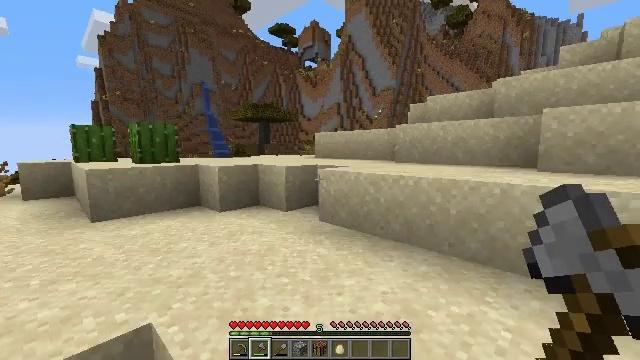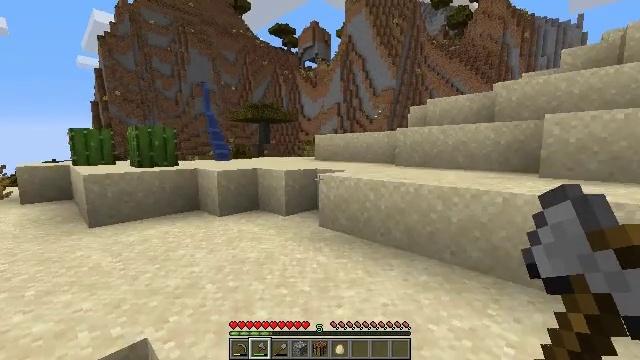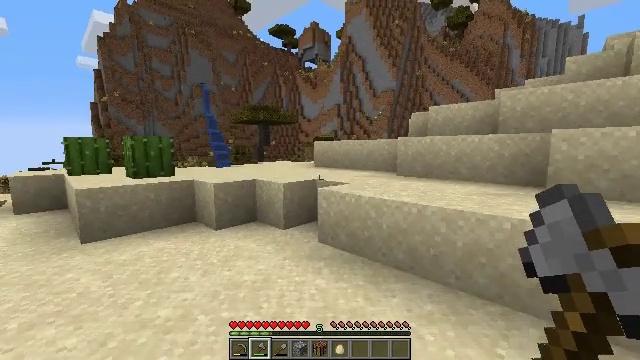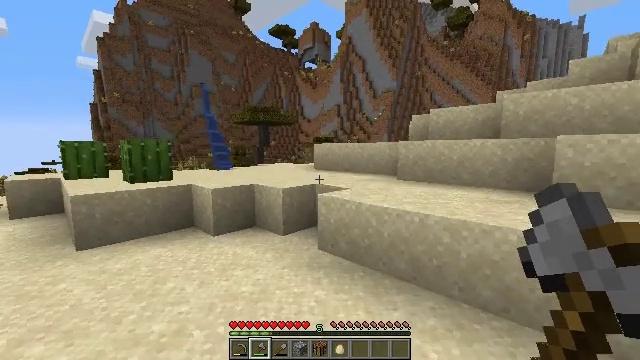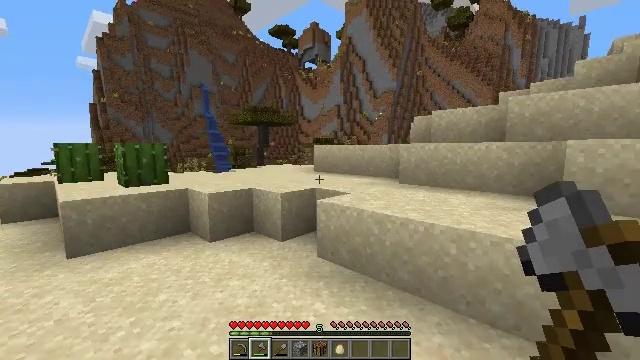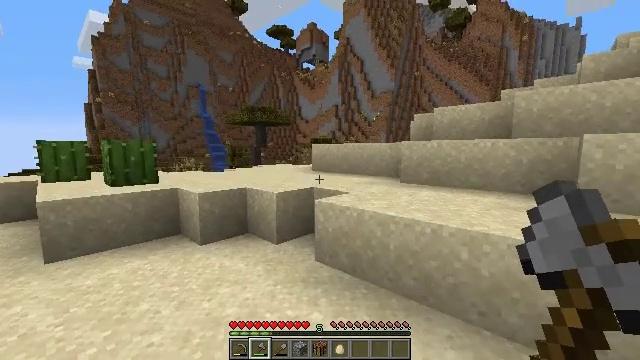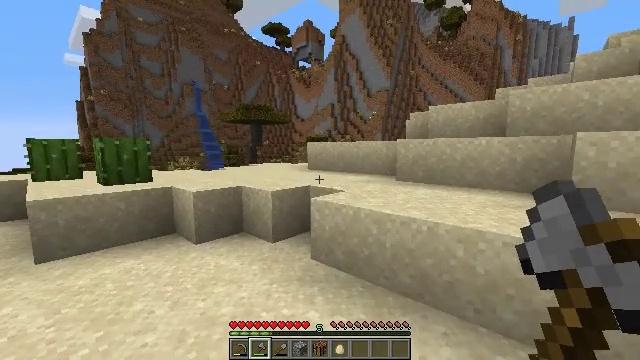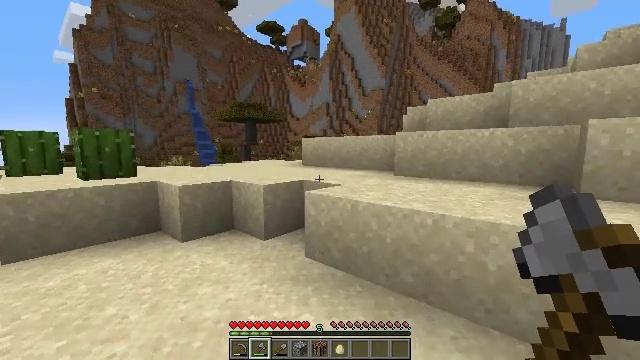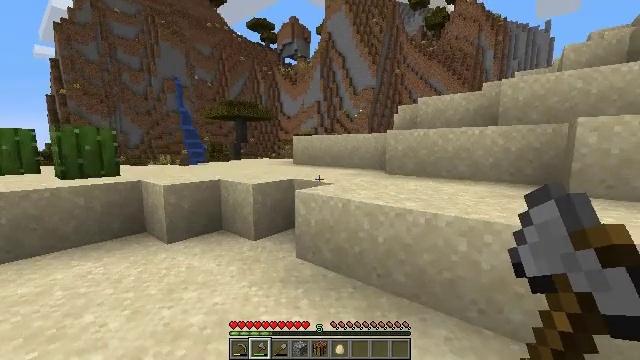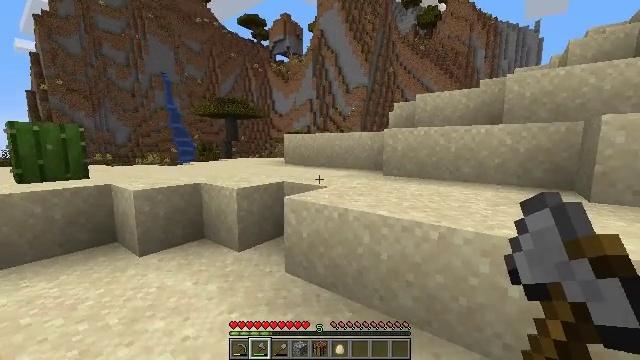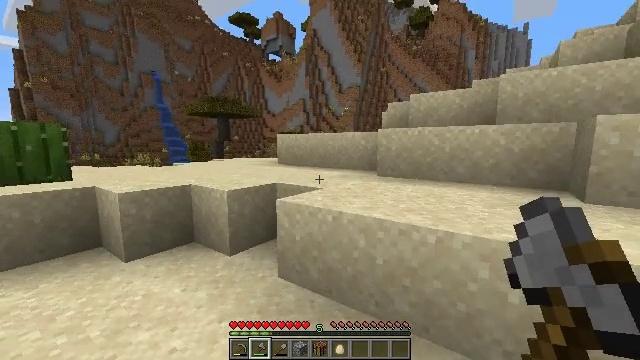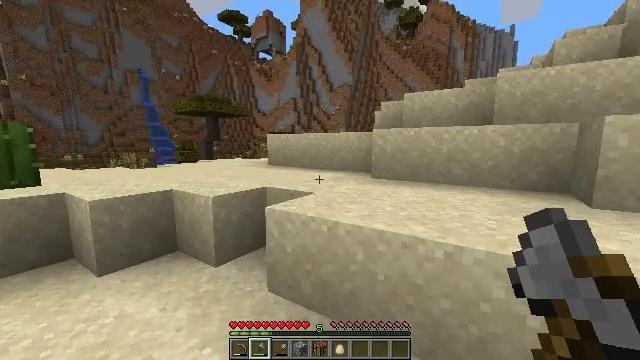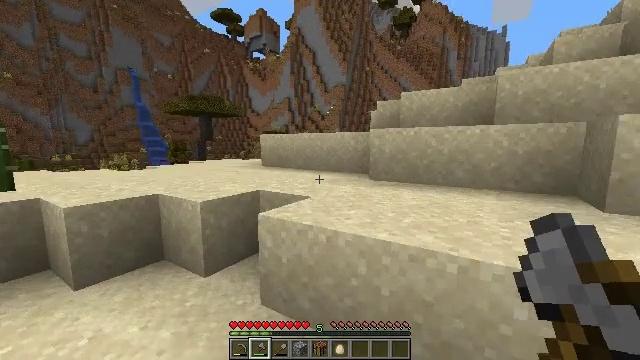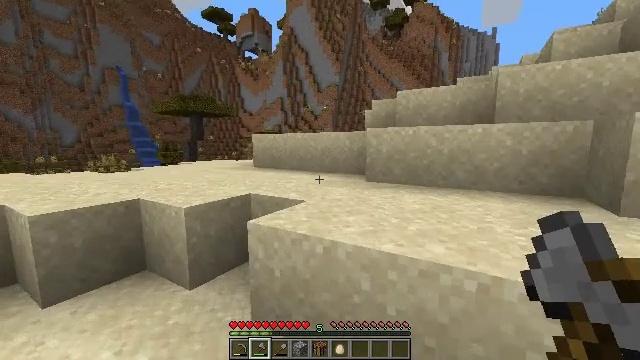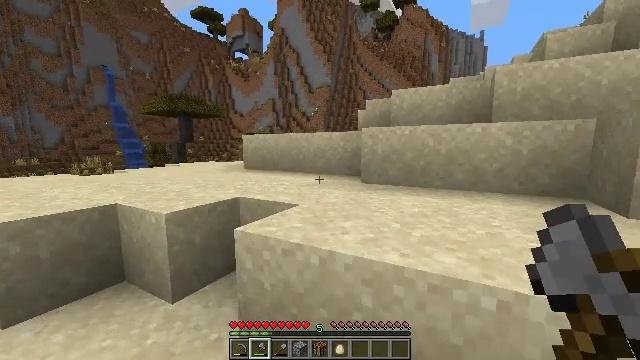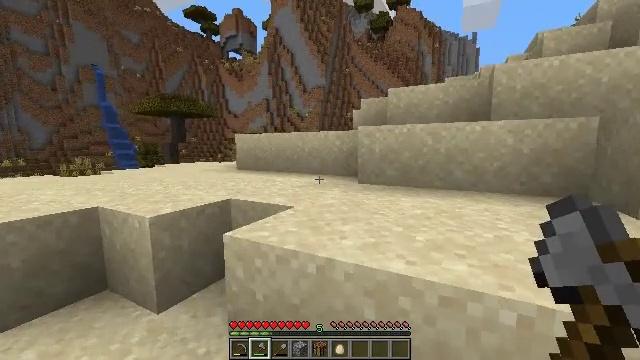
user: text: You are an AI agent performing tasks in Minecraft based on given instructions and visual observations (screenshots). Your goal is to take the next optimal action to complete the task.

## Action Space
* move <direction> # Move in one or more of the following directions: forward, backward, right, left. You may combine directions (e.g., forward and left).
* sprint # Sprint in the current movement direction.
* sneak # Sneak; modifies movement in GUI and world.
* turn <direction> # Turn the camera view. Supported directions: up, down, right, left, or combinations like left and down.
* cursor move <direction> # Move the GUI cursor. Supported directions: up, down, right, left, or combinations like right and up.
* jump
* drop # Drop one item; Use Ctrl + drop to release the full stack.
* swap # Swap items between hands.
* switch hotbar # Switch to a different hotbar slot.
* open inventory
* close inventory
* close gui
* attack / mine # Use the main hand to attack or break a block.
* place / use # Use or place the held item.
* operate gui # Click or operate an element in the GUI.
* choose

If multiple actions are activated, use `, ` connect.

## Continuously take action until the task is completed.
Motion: motion action
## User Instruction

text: Mine coarse dirt from the ground.
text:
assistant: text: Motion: move forward, jump
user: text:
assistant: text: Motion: move forward, jump
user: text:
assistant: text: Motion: move forward, jump
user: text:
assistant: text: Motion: move forward
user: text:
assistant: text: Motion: move forward
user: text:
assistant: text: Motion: move forward
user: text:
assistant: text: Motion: move forward, turn right
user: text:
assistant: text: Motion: move forward, turn right
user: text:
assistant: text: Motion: move forward, turn right
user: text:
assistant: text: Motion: move forward, turn right
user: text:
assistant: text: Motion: move forward, turn right
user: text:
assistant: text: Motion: move forward, turn right
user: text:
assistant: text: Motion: move forward, turn right
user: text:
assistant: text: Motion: move forward, turn right
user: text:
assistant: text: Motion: move forward, turn right
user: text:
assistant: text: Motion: move forward
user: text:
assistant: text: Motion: move forward, turn right
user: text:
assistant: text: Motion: move forward, jump
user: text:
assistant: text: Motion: move forward, jump
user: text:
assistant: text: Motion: move forward, jump
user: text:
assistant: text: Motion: move forward
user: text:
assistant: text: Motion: move forward
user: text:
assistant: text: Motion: move forward
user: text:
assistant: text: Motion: move forward
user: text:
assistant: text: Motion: move forward
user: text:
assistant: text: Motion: move forward
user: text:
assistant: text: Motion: move forward
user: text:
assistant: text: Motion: move forward
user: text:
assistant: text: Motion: move forward, turn left
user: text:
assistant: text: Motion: move forward, turn left